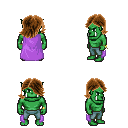
a pixel art fantasy rpg character, male body template, orc, green skin, lavender cape, teal pants, brown swoop hairstyle, bracelets, four views (front, back, left, right), 2x2 character sprite sheet, small pixel art, hard edges, no anti-aliasing